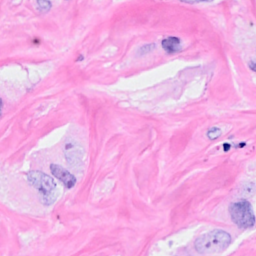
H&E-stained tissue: Breast